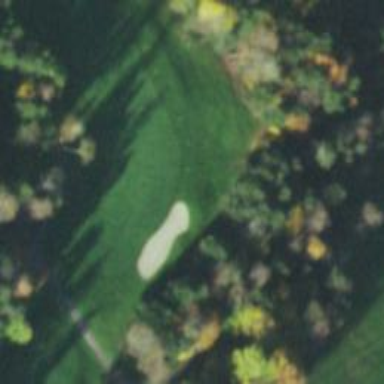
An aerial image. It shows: View of golf hole.